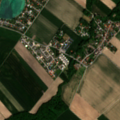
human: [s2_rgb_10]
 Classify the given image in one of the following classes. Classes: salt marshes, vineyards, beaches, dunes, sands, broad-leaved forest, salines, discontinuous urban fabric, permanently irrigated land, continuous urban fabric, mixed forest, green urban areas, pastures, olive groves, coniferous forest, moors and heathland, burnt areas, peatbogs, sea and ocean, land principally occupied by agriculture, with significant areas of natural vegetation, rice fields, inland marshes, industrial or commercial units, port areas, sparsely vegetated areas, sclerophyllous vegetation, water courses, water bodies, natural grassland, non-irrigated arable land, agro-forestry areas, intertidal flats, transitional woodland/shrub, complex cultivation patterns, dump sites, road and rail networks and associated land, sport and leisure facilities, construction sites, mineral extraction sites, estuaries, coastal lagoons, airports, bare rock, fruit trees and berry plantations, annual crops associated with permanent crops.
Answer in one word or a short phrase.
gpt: discontinuous urban fabric, non-irrigated arable land, land principally occupied by agriculture, with significant areas of natural vegetation, broad-leaved forest